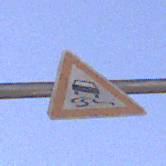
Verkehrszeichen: SchleuderOderRutschgefahr
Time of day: Midday
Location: Outdoor (Nature)
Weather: Clear
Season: NotSpecified
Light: Natural